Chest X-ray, PA view. Patient: 49 years old, sex F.
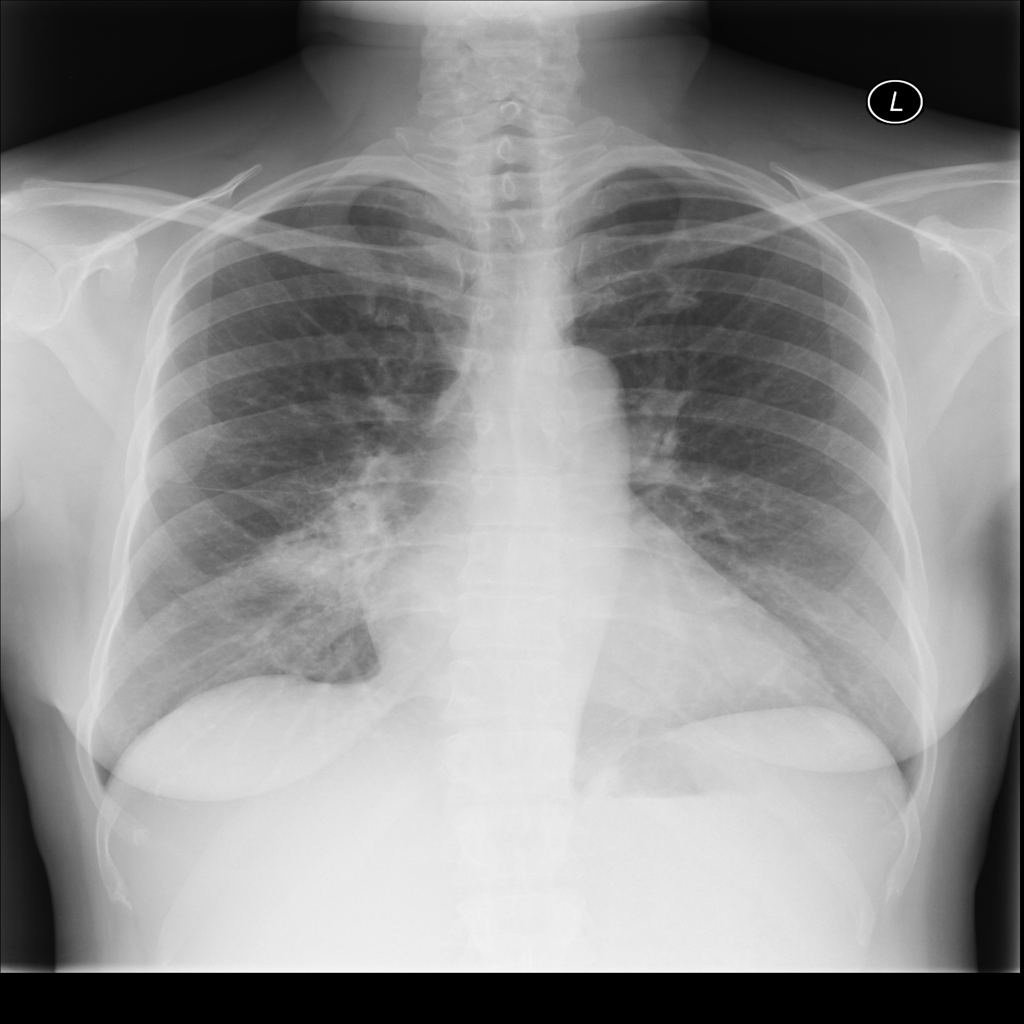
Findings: Infiltration